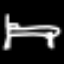
Label: bed